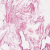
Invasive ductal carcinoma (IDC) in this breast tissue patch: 0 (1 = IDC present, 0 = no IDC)